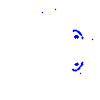
Particle: kaon